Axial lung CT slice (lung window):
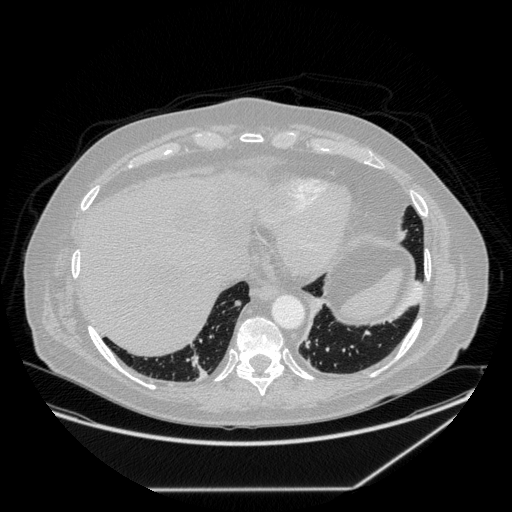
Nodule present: yes
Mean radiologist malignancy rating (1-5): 2.667